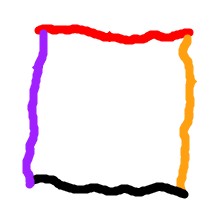
Shape: square